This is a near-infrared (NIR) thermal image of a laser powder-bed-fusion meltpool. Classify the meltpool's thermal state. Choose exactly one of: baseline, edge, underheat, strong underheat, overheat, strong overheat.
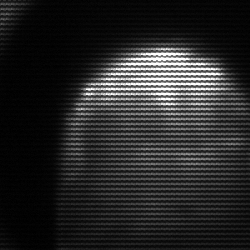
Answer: strong underheat